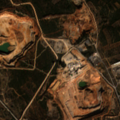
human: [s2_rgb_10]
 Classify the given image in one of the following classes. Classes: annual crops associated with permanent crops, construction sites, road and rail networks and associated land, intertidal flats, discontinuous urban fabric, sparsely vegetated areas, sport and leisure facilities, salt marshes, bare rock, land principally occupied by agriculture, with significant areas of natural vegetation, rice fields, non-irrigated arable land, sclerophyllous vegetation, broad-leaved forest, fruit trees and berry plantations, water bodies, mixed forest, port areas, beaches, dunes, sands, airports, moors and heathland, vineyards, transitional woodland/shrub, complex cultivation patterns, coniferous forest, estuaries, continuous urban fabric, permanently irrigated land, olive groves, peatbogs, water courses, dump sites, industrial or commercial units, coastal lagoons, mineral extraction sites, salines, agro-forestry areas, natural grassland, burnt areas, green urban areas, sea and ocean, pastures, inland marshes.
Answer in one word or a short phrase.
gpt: mineral extraction sites, land principally occupied by agriculture, with significant areas of natural vegetation, sclerophyllous vegetation